Question: I have an SWT tree I've populated from a 2d array list but it's not coming out quite right. I'm trying to group the top tree items by item number, and I'm not having any luck with my algorithm. I've attached a picture to explain a little bit better. item <PHONE> appears twice with a different child item, and I would like to group both children under one parent.

Here is my code for the tree. Any ideas? Is there something simple I'm overlooking?
'''
long[][] listOrders;
listOrders = database.getUnfinishedOrders();
for (int i=0; i<listOrders.length; i++) {
TreeItem iItem = new TreeItem (tree, 0);
iItem.setText (Long.toString(listOrders[i][0]));
for (int j=1; j<listOrders[i].length; j++) {
TreeItem jItem = new TreeItem (iItem, 0);
jItem.setText (Long.toString(listOrders[i][j]));
}
}
'''
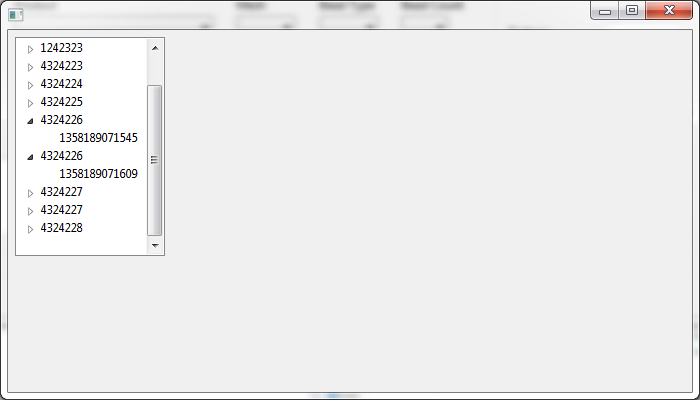
Answer: Following @Michal Borek suggestion here is the code to group parent and children in a 'Map<Long, Set<Long>>' data structure. It assumes that for every parent, repeated children should be included only once (else just replace 'Set' by 'List' and 'LinkedHashSet' by 'ArrayList'):
'''
private Map<Long, Set<Long>> buildModel(long[][] originalModel) {
final Map<Long, Set<Long>> model = new LinkedHashMap<Long, Set<Long>>();
for (int i = 0; i < originalModel.length; i++) {
model.put(originalModel[i][0], new LinkedHashSet<Long>());
}
for (int i = 0; i < originalModel.length; i++) {
final Long key = originalModel[i][0];
for (int j = 1; j < originalModel[i].length; j++) {
model.get(key).add(originalModel[i][j]);
}
}
return model;
}
'''
And this is how to build the SWT tree:
'''
long[][] listOrders = database.getUnfinishedOrders();
final Map<Long, Set<Long>> ordersModel = buildModel(listOrders);
for (Map.Entry<Long, Set<Long>> entry : ordersModel.entrySet()) {
TreeItem iItem = new TreeItem (tree, 0);
iItem.setText(entry.getKey().toString());
for (Long child : entry.getValue()) {
TreeItem jItem = new TreeItem (iItem, 0);
jItem.setText (child.toString());
}
}
'''